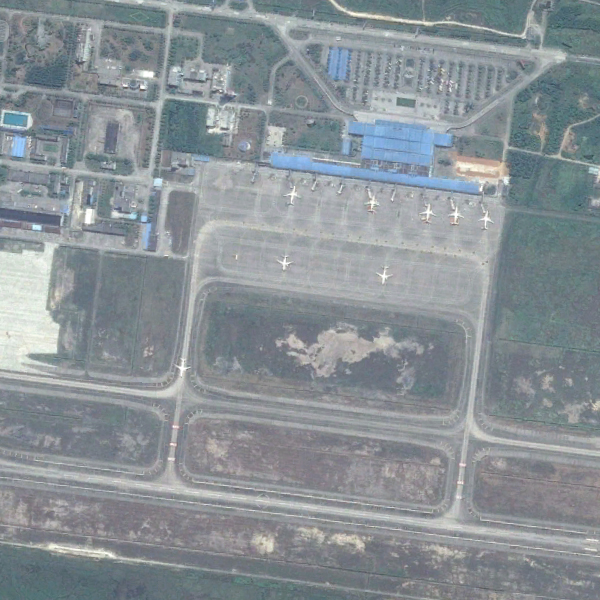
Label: Airport